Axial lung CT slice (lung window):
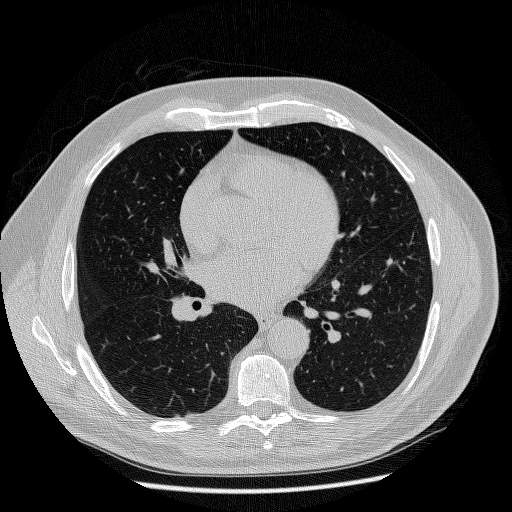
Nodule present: no